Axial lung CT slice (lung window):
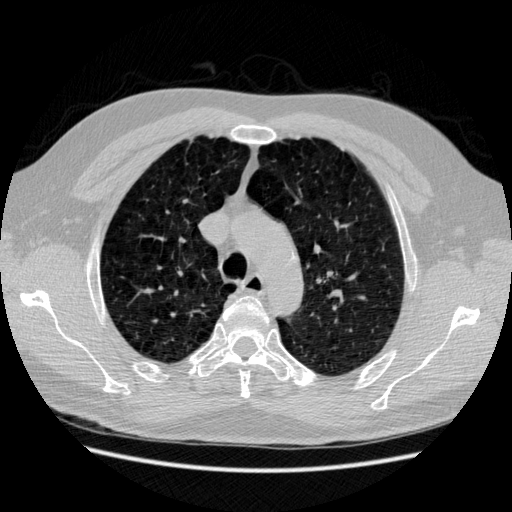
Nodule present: no